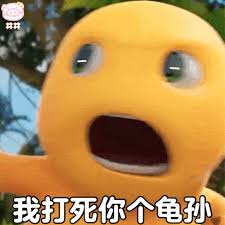
Label: nailong